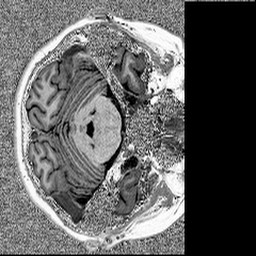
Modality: MP2RAGE
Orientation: axial
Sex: female